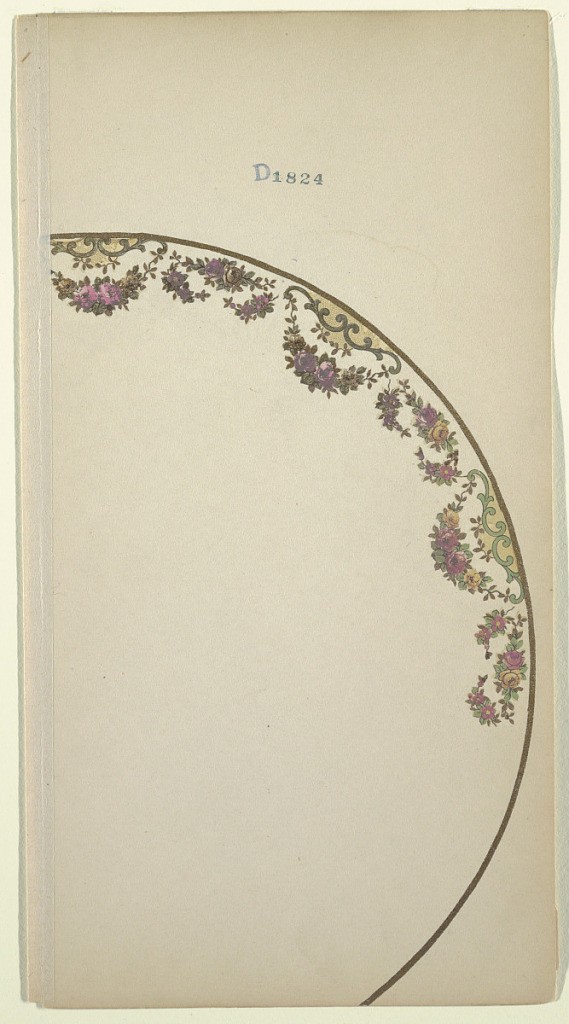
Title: Design for a Plate
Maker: Noritake, Japan and New York, New York, USA
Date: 1880–1910
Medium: Brush and gold gouache, pen and black ink, graphite on cream paper
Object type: Drawing
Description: Design for a plate with gold border, decorated with rose garlands.